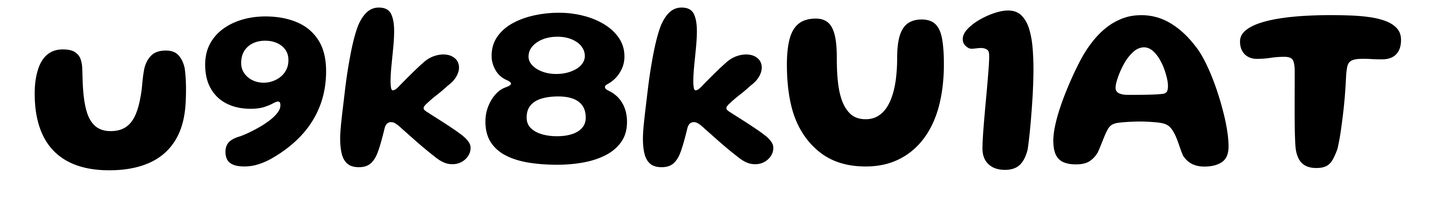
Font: Gluten_SemiBold